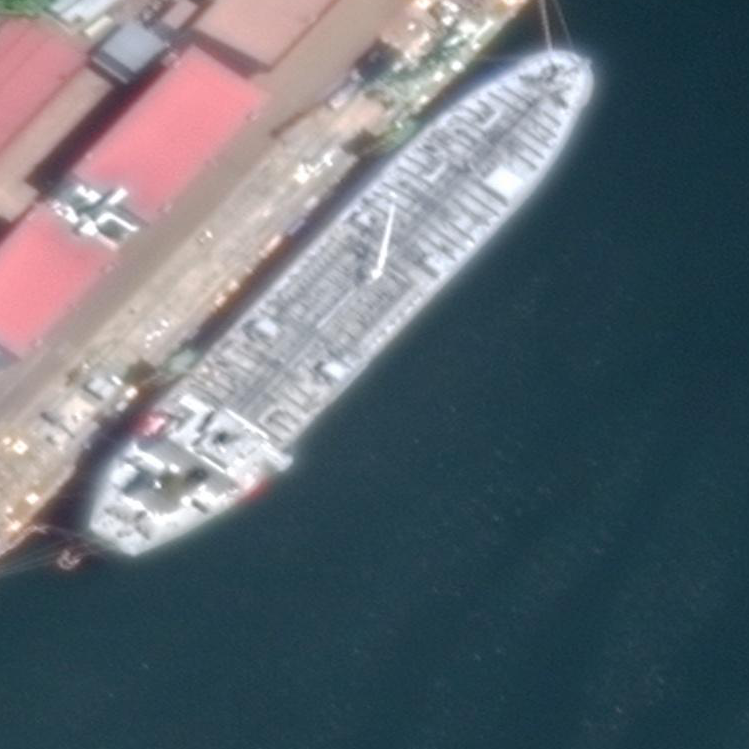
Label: Tank_ship